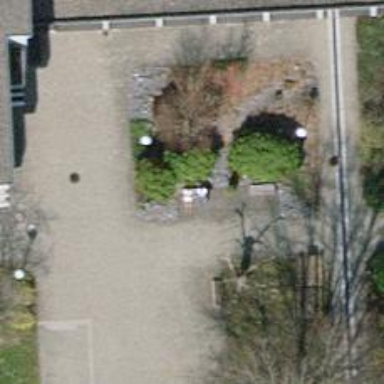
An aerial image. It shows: Bench for seating.